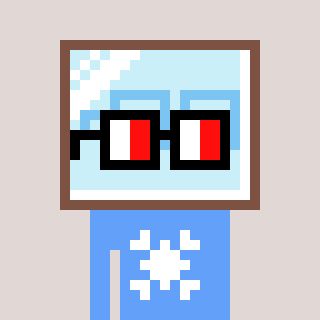
a pixel art character with square glasses with black frames and red eyes, a mirror-shaped head and a blue-colored body on a warm background